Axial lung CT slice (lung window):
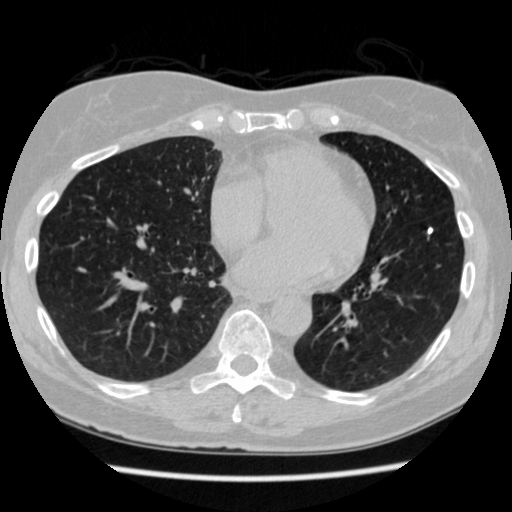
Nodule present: yes
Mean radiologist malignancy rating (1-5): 1